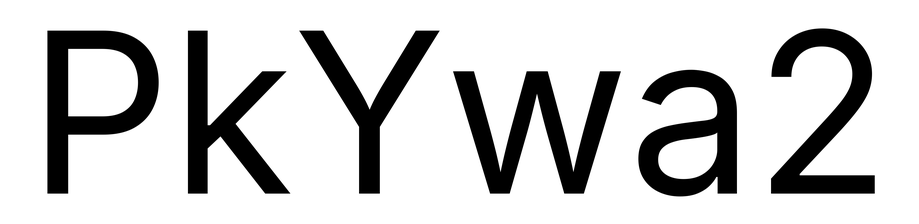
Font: Inter_Regular